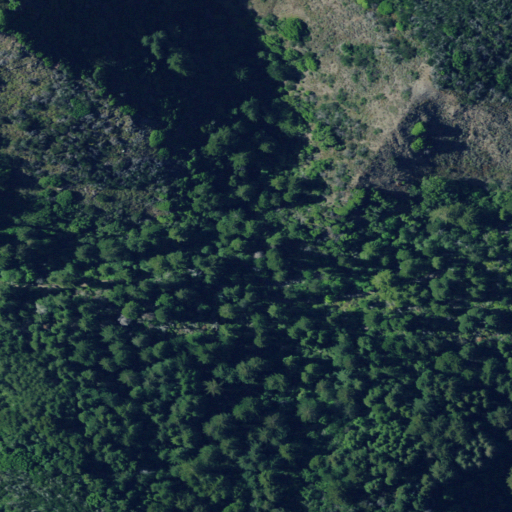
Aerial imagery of valley in California named Devils Canyon containing grassland, evergreen forest, mixed forest, shrub, woody wetlands, and open water